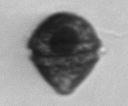
Label: Scrippsiella